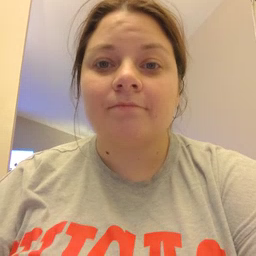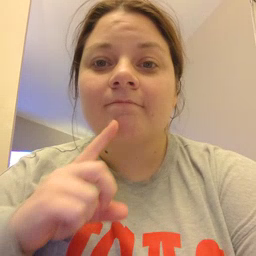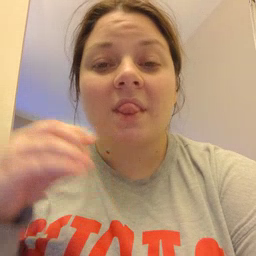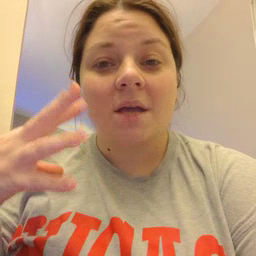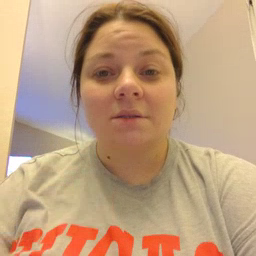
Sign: lamp